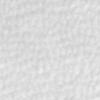
Label: no_change